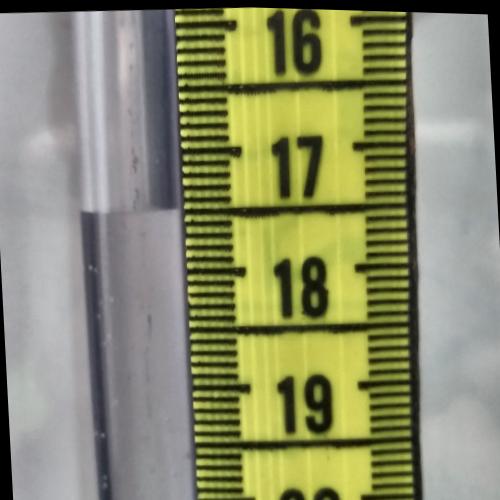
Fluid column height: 17.5 cm